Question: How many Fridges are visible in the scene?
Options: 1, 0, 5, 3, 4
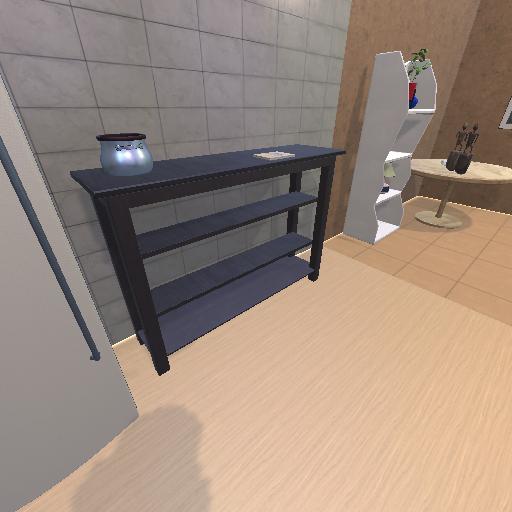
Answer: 1